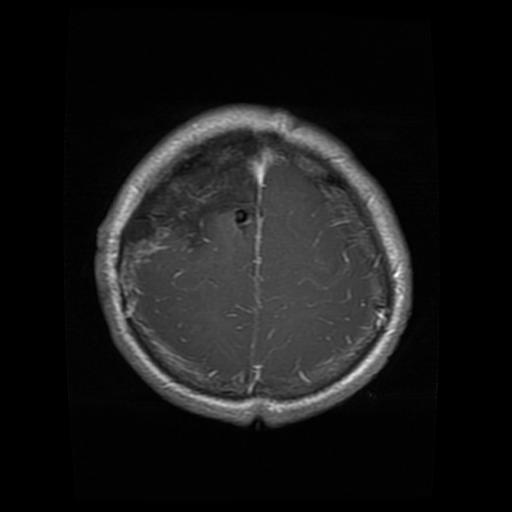
Label: glioma